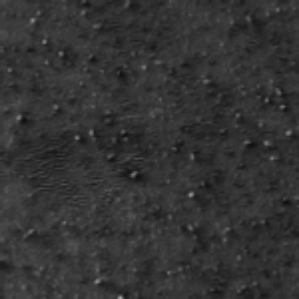
Label: frost